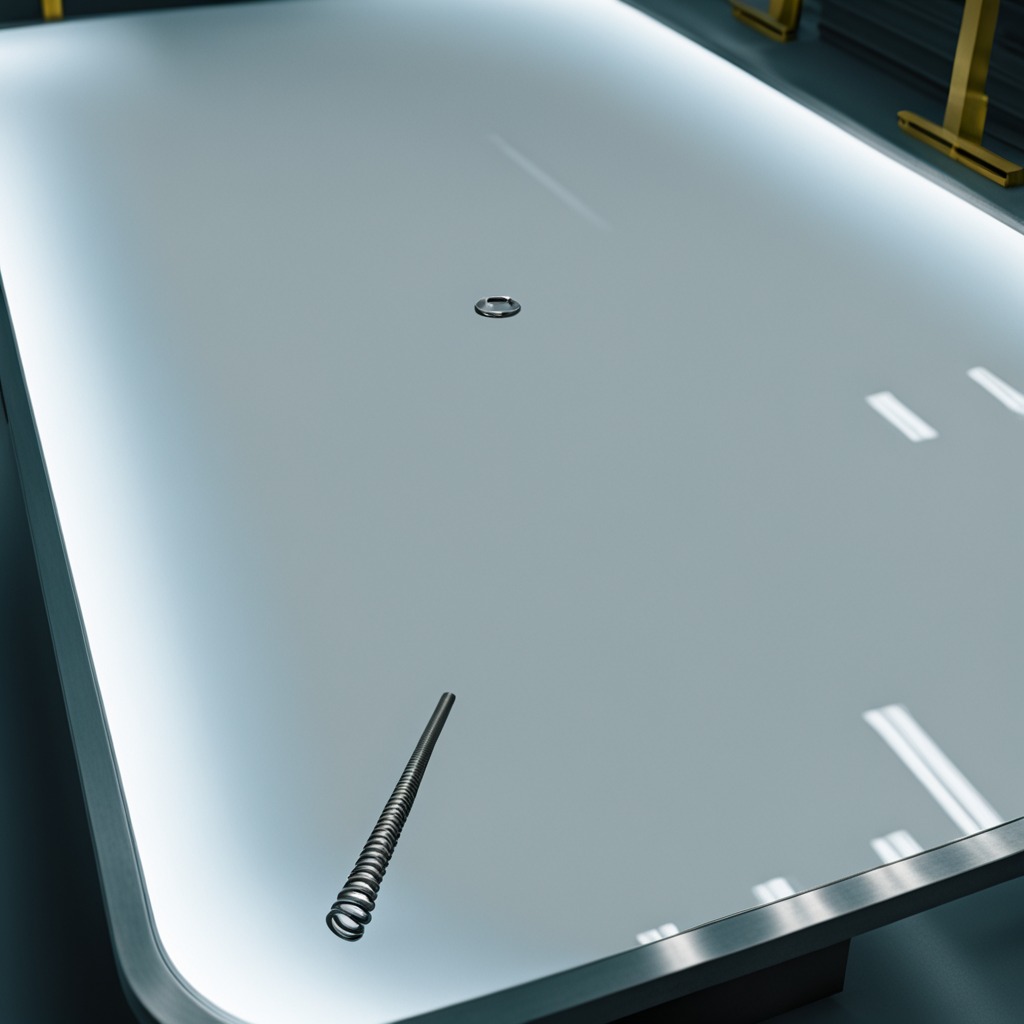
A coiled metal spring is lying on a high-gloss table in a ship maintenance bay industrial lighting.